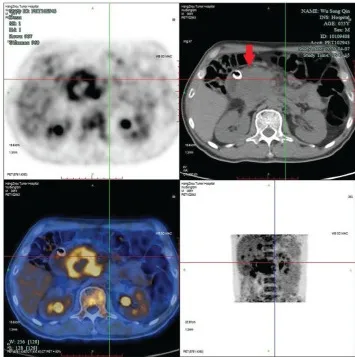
(C-F) PET/CT images in April 2020. Showed a 6.0cm *6.0 cm mass in pancreatic head (arrow).
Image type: radiology (pet)